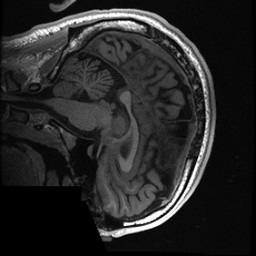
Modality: T1w
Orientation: sagittal
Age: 23
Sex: male